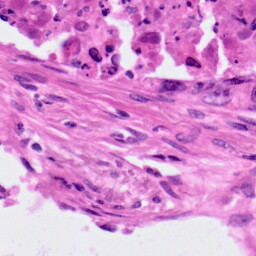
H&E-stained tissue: Lung